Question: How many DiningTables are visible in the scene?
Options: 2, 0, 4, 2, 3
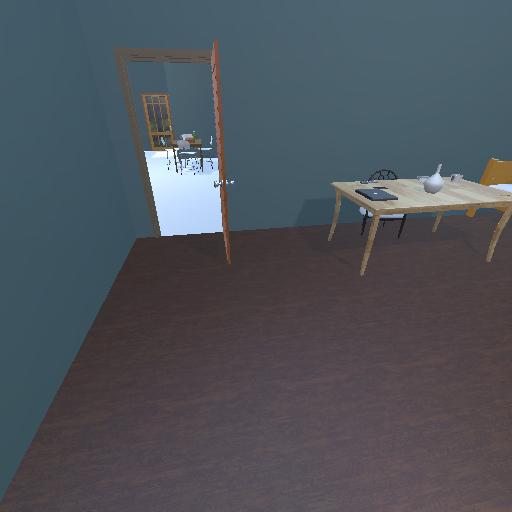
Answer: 2